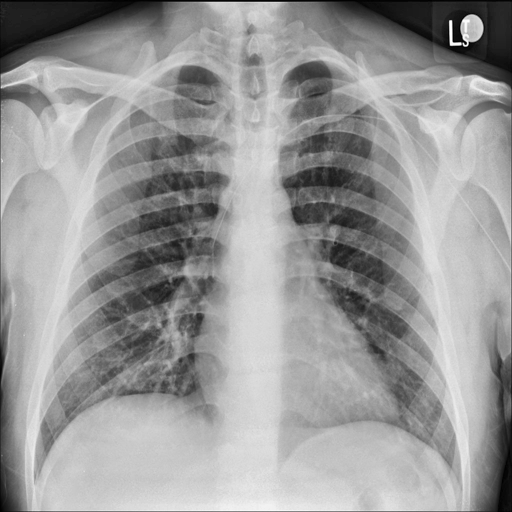
Finding: NORMAL